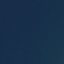
Land use / land cover: SeaLake